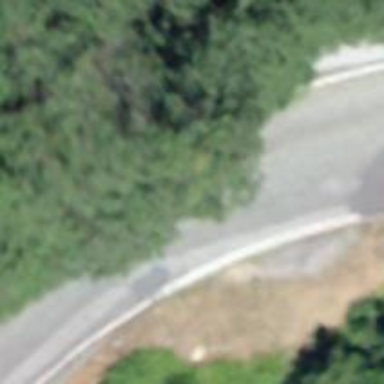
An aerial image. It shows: Tertiary road with asphalt surface.